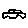
Label: car